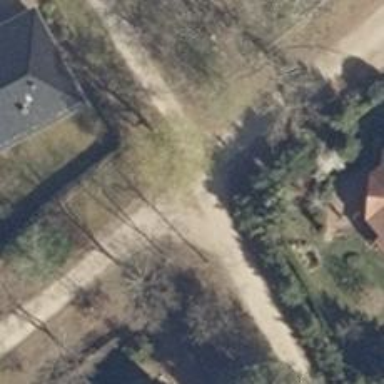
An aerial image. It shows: Residential road with sandy surface.